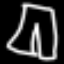
Label: pants